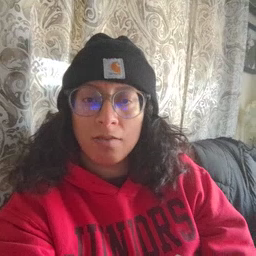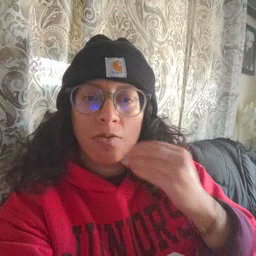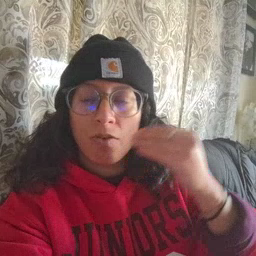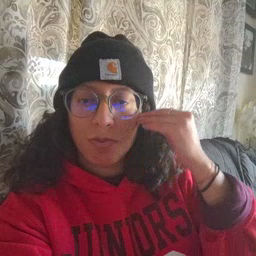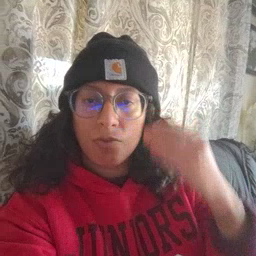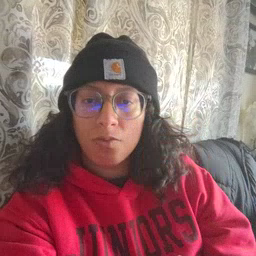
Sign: home